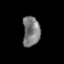
Tissue: prostate
Cell type: T cells
Senescence score: 0.2653
Nuclear area (px): 509
Mean DAPI intensity: 121.768